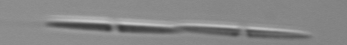
Label: Pseudo-nitzschia